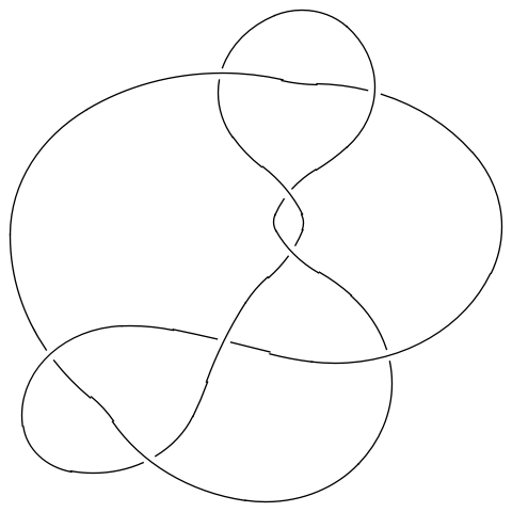
Crossing number: 8